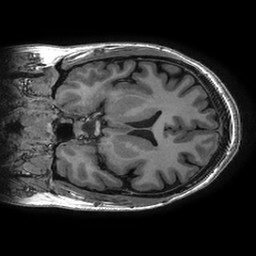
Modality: T1w
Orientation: coronal
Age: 27
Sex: female
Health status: healthy
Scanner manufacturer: ge
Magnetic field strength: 3 T
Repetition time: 0.00818 s
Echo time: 0.003108 s